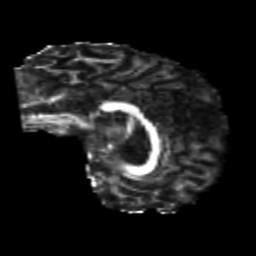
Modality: FA
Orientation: sagittal
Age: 22
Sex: female
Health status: healthy
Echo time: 0.074 s